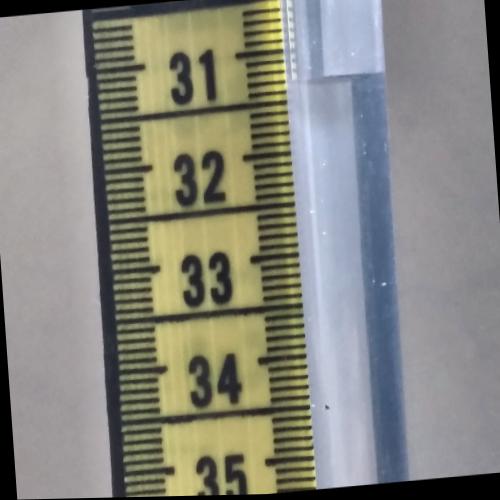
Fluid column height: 31.3 cm